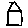
Label: house